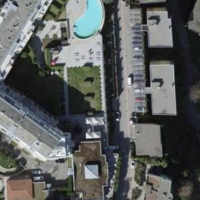
EUNIS habitat code: 54
Species observed at this site:
Buxus sempervirens